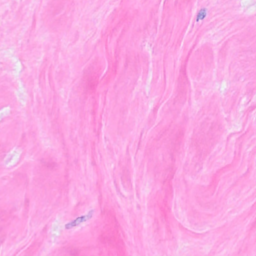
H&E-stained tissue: Breast